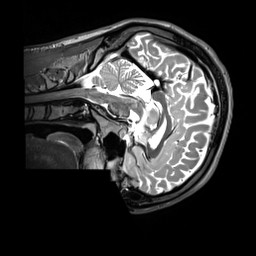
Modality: T2w
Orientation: sagittal
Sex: male
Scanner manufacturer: siemens
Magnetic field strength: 3 T
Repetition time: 3.2 s
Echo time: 0.409 s